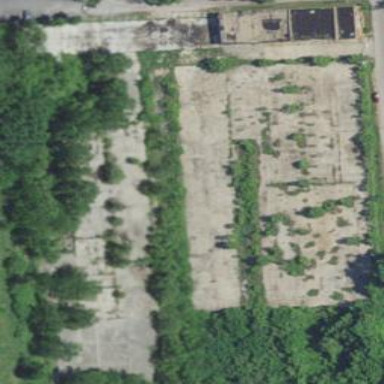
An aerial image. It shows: Brownfield area.